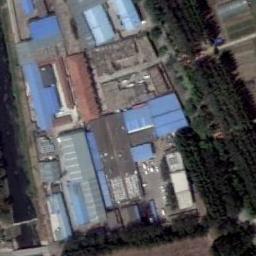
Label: industrial_area